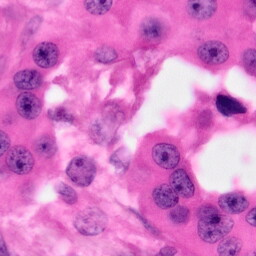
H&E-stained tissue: Pancreatic